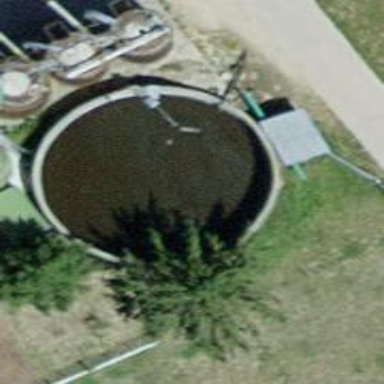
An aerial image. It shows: Storage tank that is man-made.